Field crop: tomato
Growth stage: 2
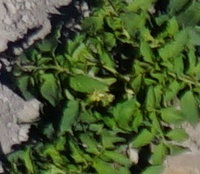
Species: tomato